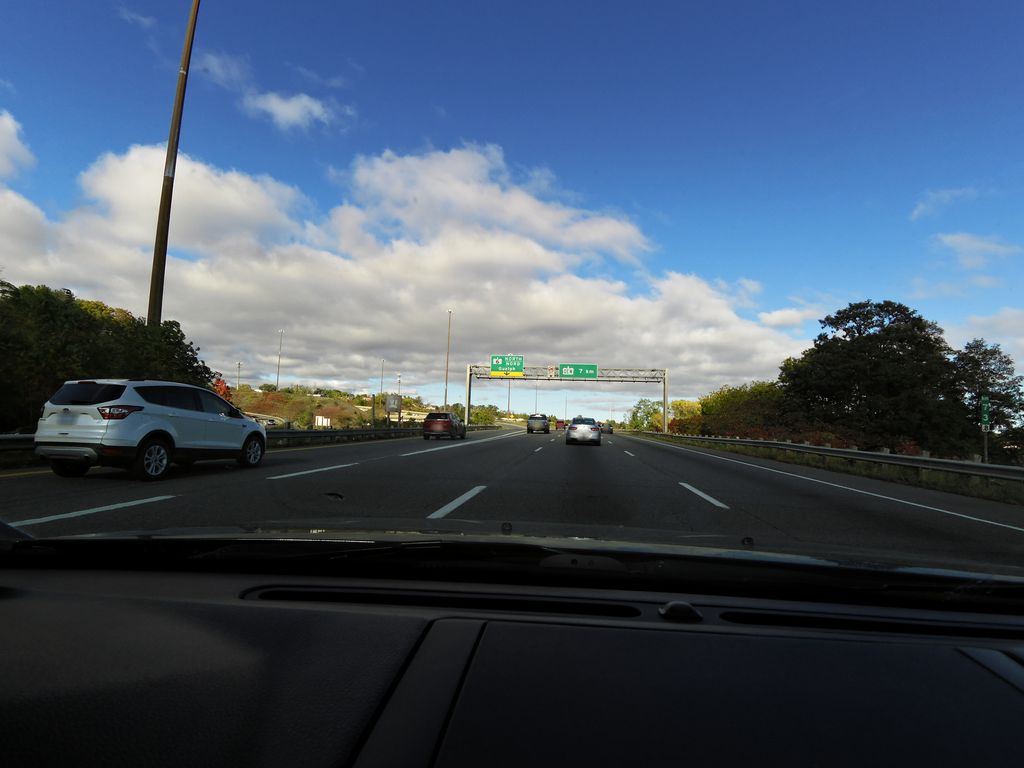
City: hamilton